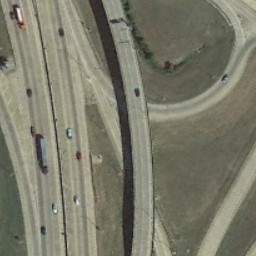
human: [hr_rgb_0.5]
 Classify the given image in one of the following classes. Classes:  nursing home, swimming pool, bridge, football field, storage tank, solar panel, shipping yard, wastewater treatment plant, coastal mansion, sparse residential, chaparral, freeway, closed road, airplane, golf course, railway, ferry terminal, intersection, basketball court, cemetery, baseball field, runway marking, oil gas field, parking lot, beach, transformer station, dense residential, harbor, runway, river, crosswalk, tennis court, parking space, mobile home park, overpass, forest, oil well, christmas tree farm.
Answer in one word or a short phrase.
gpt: overpass